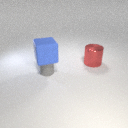
large red metal cylinder behind small gray rubber cylinder